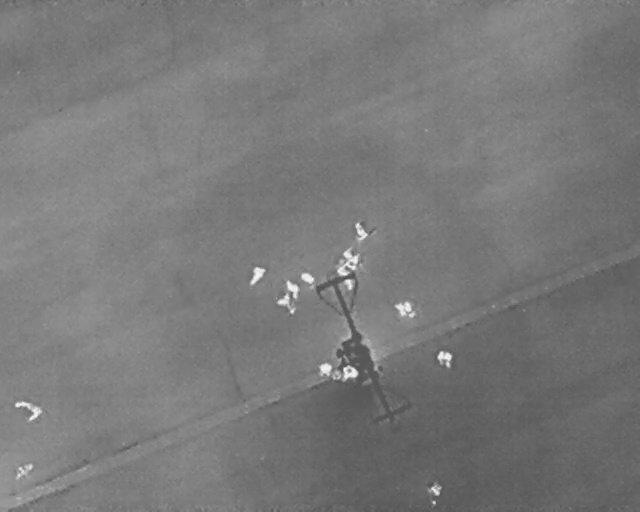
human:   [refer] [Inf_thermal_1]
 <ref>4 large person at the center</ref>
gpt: <box>[[43, 57, 45, 61, 2], [53, 48, 56, 52, 2], [51, 52, 56, 55, 166], [62, 58, 64, 62, 33]]</box>

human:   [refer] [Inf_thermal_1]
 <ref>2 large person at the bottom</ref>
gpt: <box>[[68, 68, 71, 71, 2], [65, 95, 69, 97, 2]]</box>

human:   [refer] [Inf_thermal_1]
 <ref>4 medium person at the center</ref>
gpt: <box>[[38, 52, 41, 55, 29], [47, 53, 49, 55, 2], [44, 54, 46, 58, 2], [54, 43, 58, 46, 2]]</box>

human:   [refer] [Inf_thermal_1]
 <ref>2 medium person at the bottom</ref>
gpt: <box>[[49, 70, 51, 73, 2], [53, 71, 55, 74, 2]]</box>